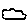
Label: cloud